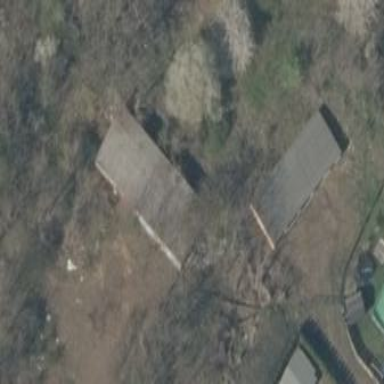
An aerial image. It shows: Group of garages.